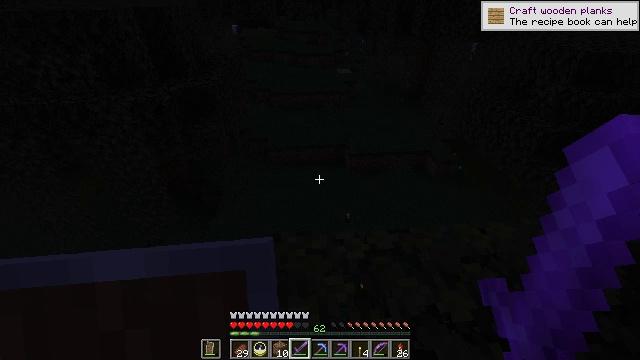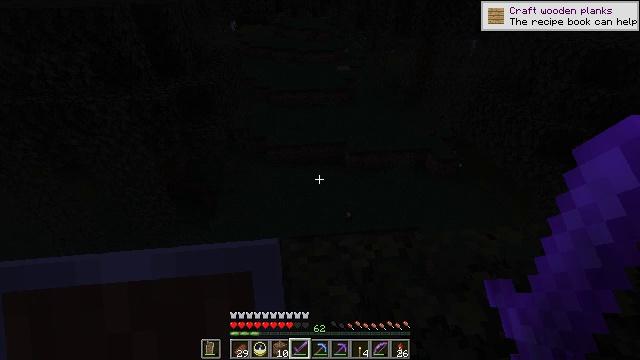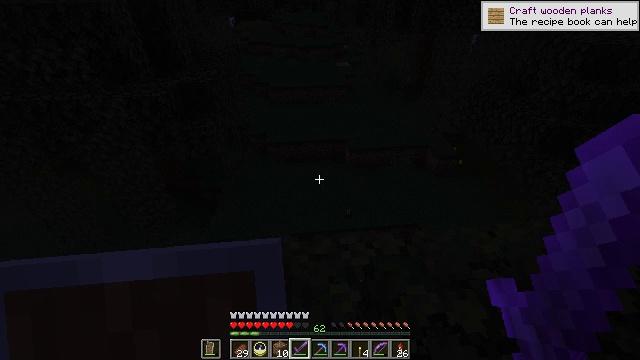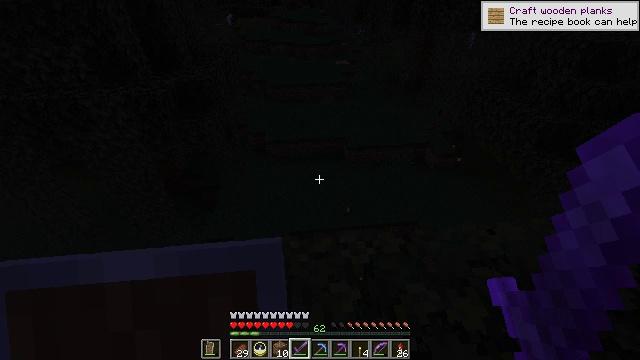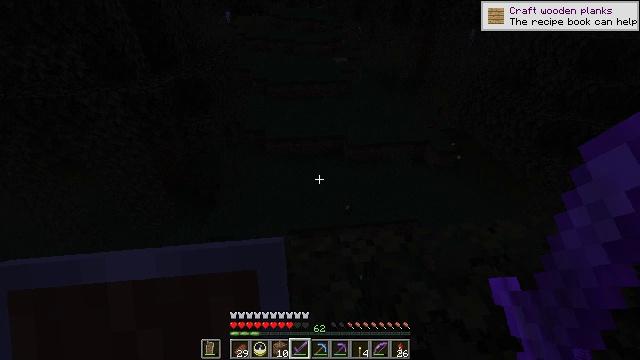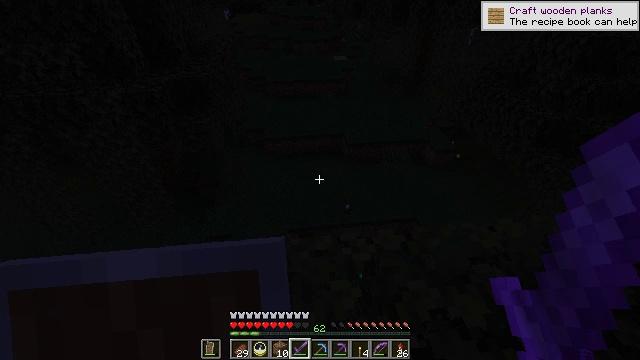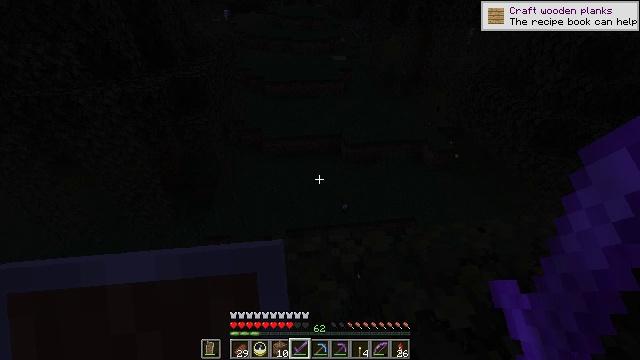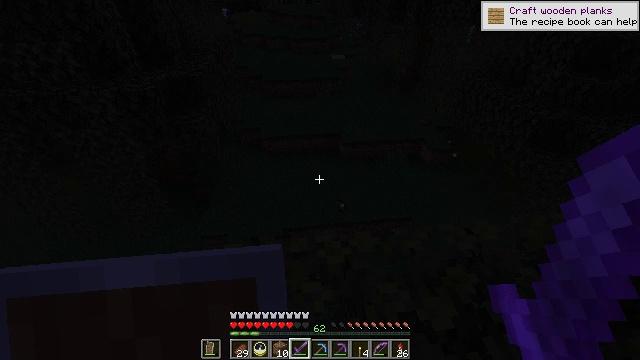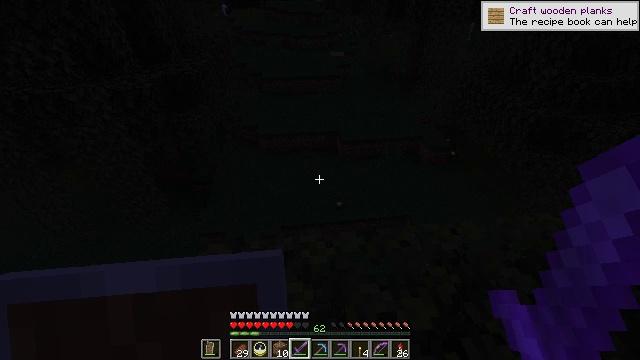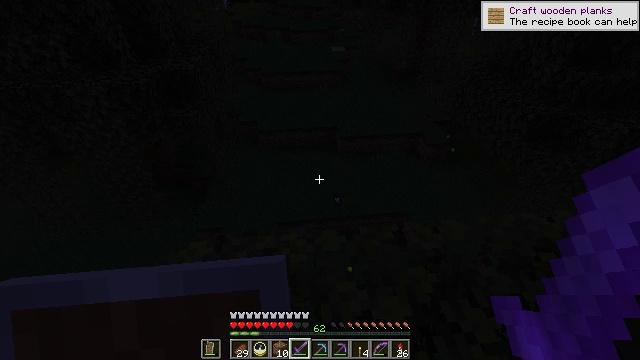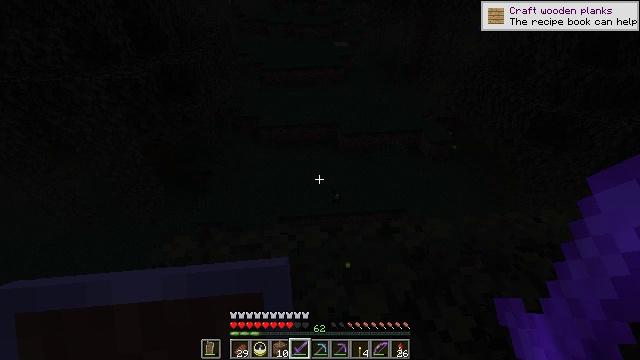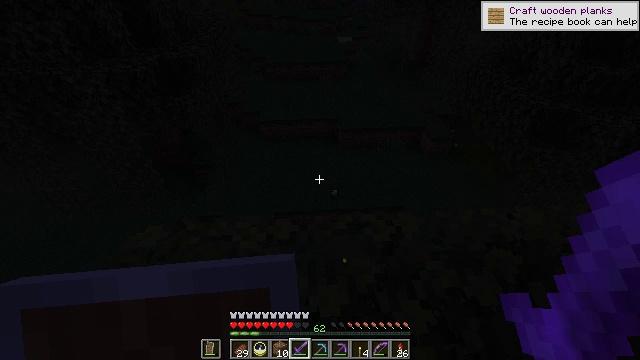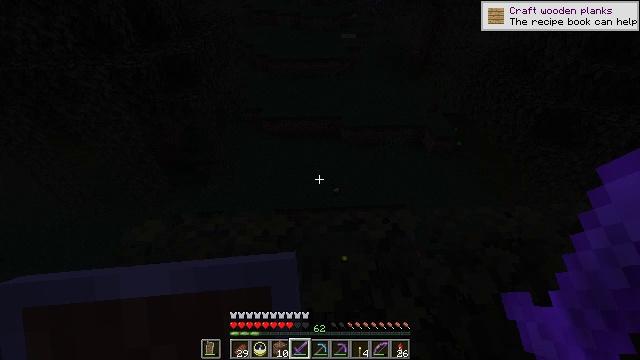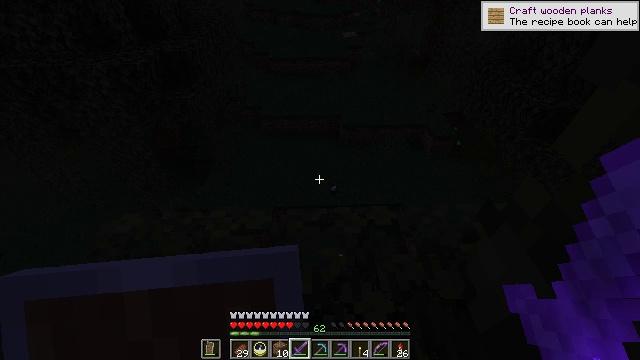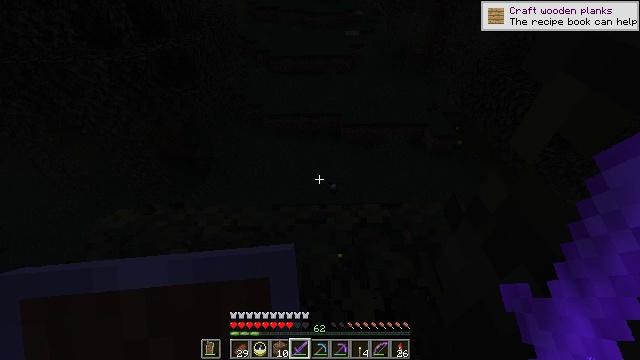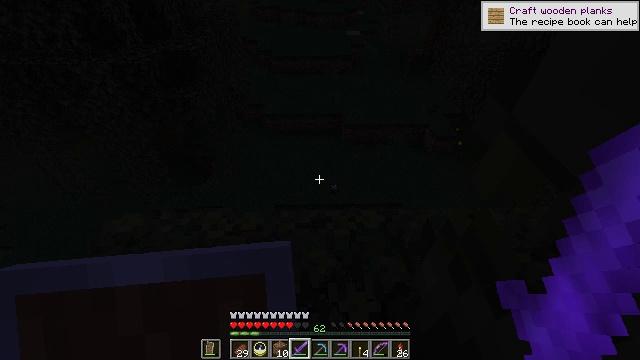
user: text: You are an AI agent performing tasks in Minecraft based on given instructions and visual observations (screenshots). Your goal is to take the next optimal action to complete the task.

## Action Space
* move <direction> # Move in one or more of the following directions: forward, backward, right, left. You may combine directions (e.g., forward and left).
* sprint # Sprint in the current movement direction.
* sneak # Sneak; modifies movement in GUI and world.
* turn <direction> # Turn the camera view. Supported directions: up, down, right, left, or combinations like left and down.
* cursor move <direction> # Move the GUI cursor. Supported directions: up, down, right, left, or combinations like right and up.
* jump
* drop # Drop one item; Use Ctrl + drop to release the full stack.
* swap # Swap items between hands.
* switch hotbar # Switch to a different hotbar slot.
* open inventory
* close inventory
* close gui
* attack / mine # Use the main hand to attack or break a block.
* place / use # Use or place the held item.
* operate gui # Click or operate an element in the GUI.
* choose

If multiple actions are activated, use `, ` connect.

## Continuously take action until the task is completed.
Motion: motion action
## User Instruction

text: Kill the slime.
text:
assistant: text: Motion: no_op
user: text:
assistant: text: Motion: no_op
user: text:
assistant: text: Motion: no_op
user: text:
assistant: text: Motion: no_op
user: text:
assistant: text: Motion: no_op
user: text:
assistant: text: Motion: move right
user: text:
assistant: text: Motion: move right
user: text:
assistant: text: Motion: move right
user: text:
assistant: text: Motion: move right
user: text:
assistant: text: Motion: move right, turn left
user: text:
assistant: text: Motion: move right, turn left
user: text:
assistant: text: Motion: move right
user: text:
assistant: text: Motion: move right
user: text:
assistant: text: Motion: move right
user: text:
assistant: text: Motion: no_op
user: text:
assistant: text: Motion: no_op
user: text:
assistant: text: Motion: no_op
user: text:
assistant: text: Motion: no_op
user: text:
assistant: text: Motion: no_op
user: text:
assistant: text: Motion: no_op
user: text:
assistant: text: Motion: move forward
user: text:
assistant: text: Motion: move forward
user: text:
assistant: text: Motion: move forward
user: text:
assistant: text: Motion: no_op
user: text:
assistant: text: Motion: no_op
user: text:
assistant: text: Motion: no_op
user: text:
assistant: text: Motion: no_op
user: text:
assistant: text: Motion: no_op
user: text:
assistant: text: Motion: no_op
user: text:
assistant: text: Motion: no_op